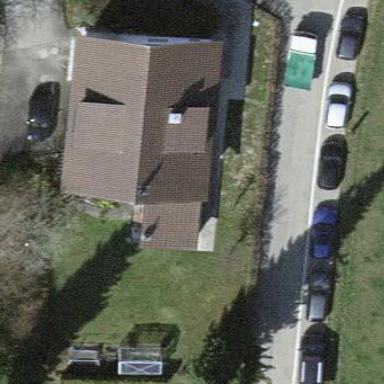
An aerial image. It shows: Residential building.